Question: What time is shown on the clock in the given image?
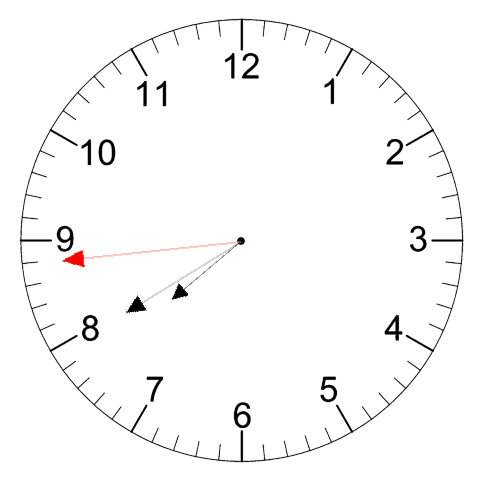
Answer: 07:39:44